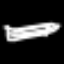
Label: pencil